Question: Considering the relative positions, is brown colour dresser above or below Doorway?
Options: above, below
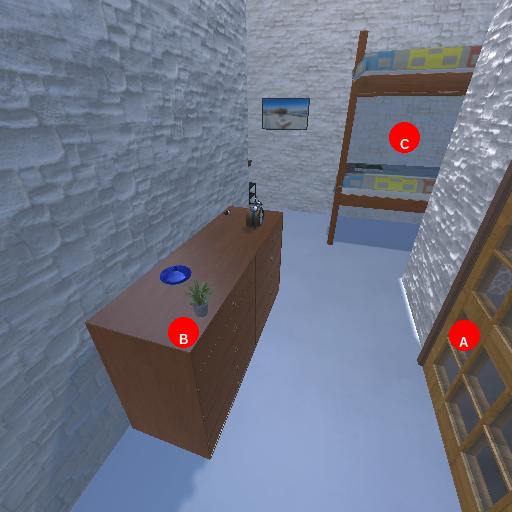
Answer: above